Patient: sex F, age 33
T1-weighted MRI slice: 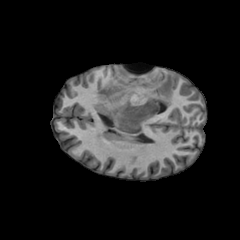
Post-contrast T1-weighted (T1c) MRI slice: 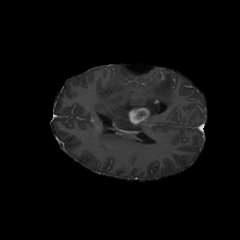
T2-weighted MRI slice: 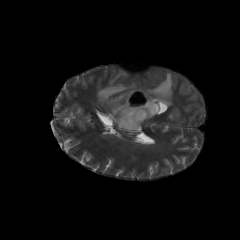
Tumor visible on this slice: yes
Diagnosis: Glioblastoma, IDH-wildtype
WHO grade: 4